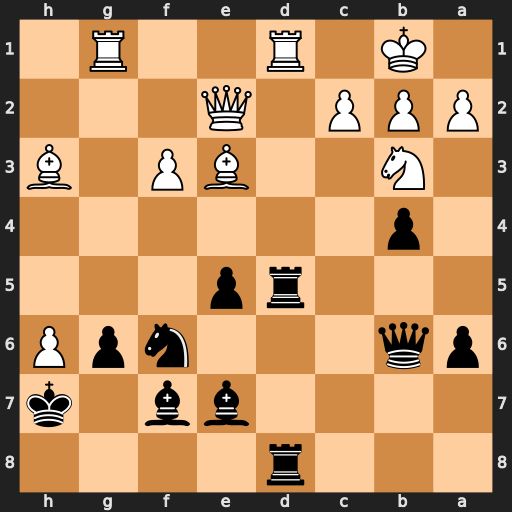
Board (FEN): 3r4/4bb1k/pq3npP/3rp3/1p6/1N2BP1B/PPP1Q3/1K1R2R1
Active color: b
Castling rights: -
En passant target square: -
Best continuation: Rxd1+ Rxd1 Rxd1+ Qxd1 Qxe3